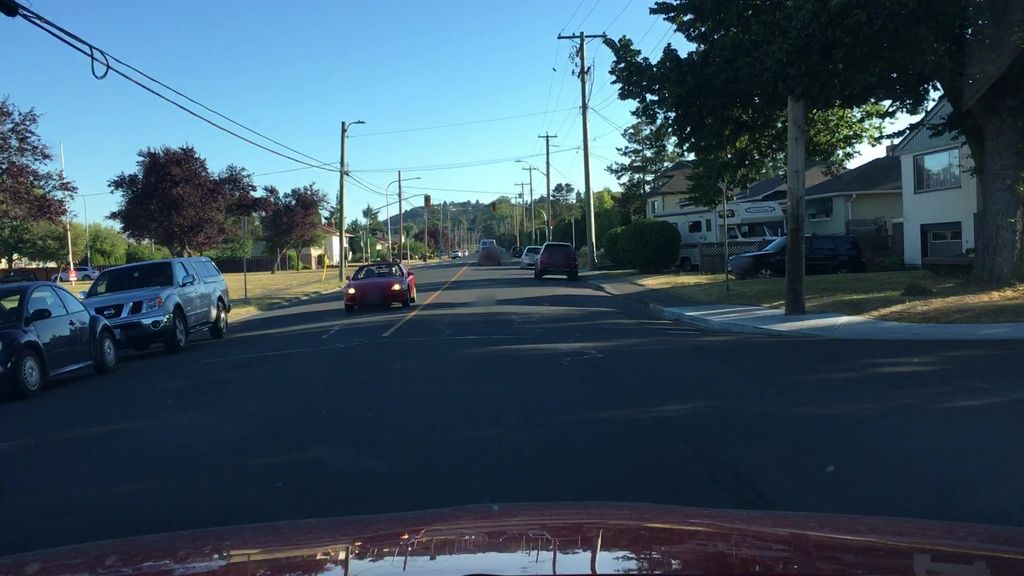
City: victoria